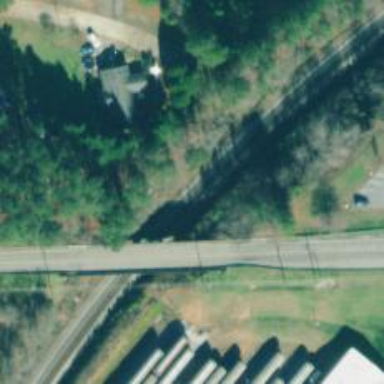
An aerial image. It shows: Railway track.